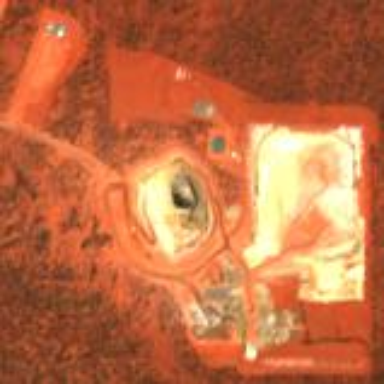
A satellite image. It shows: Industrial area used for mining operations.